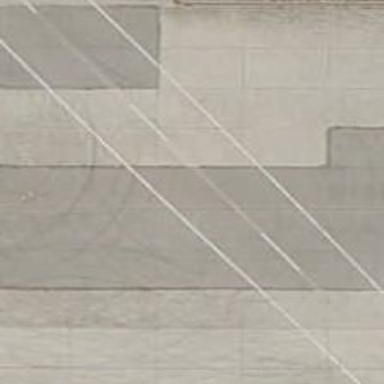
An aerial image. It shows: Image of taxiway at airport.